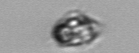
Label: Mesodinium